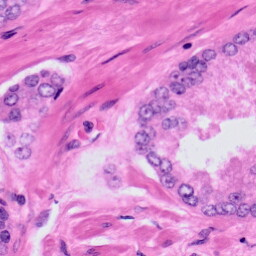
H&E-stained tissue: Prostate